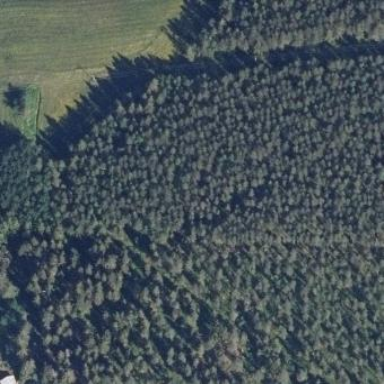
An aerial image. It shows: Forest area.